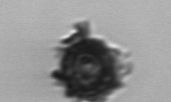
Label: Thalassiosira_TAG_external_detritus